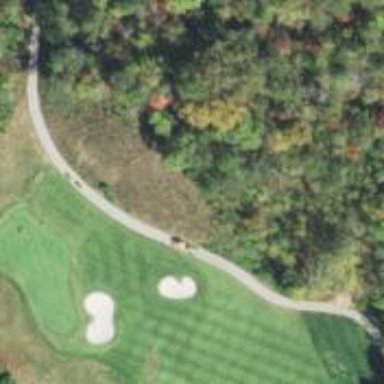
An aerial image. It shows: Path used for both walking and golf.